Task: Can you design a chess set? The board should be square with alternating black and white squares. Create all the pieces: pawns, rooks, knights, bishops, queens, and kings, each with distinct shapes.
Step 4720:
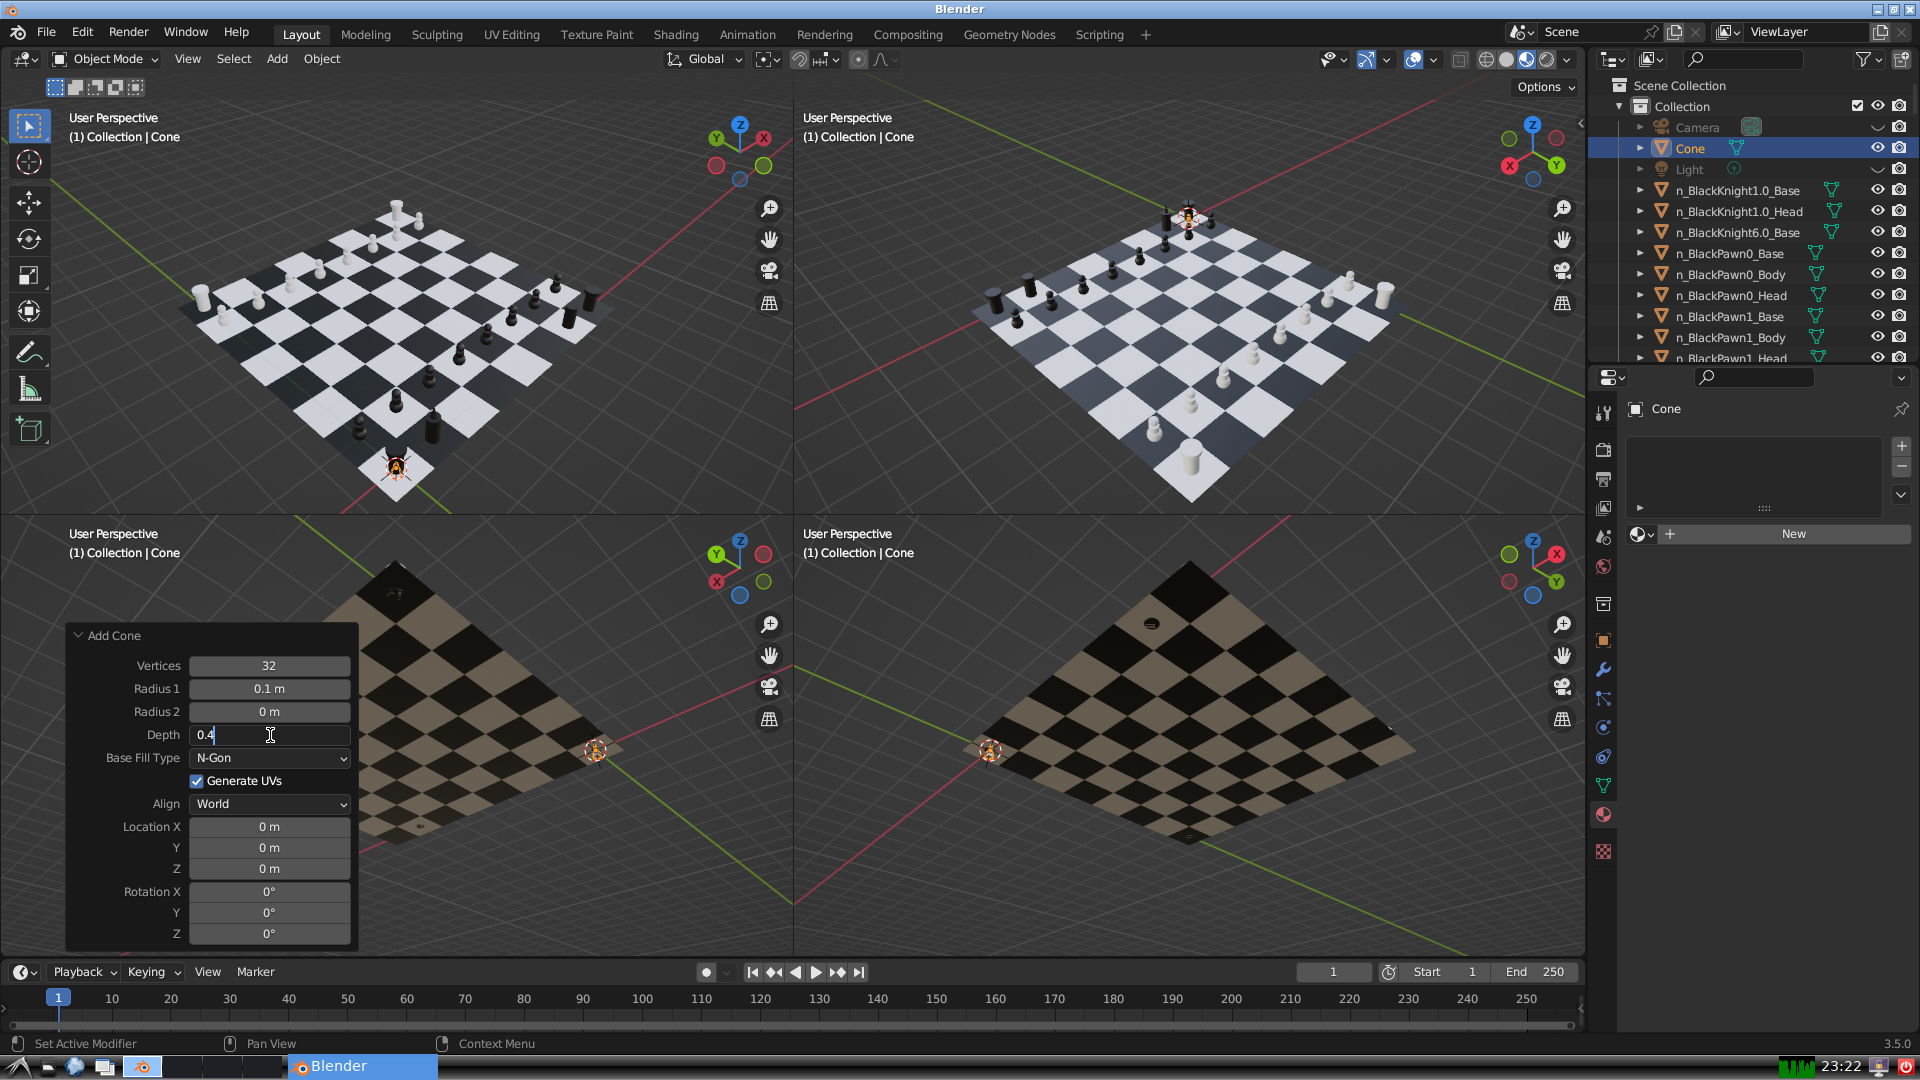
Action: {"key_press": ['Return']}